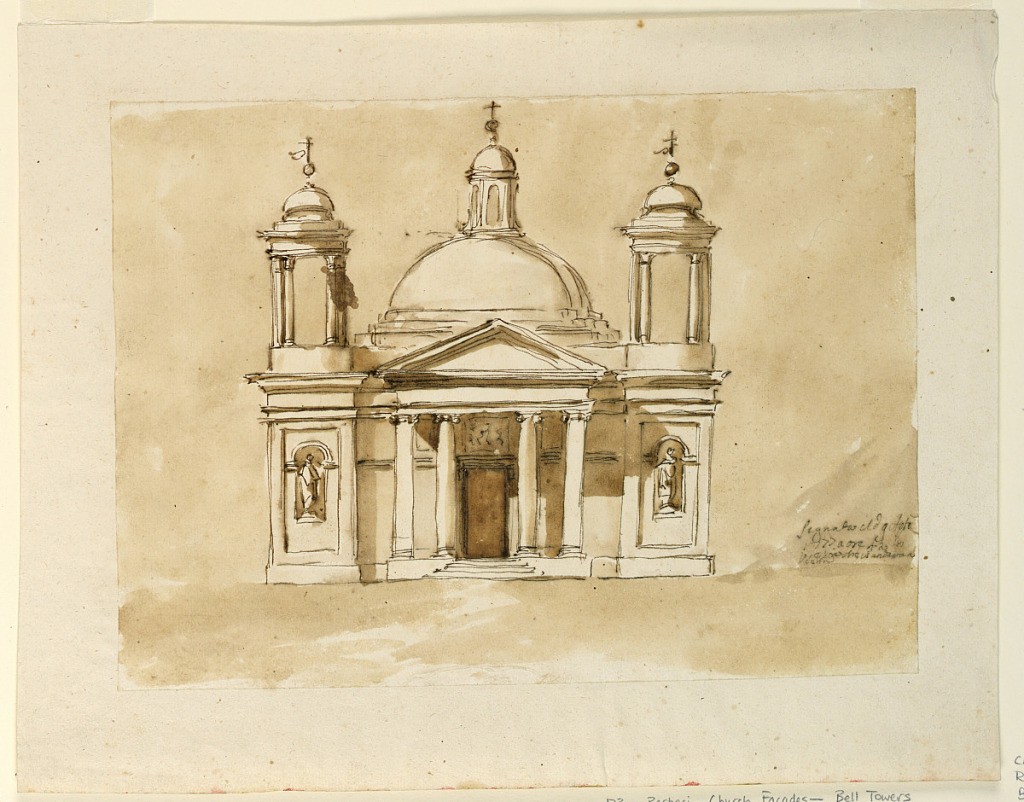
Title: Elevation of a church
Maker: Giuseppe Barberi, Italian, 1746–1809
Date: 1777
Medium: Pen and brown ink, brush and brown wash on lined off-white laid paper
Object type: Drawing
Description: The main part of the facade is the portico, consisting of two columns and two pillars, with a triangular pediment above the entablature. It is accessible by steps. In the center of the wall is the door case with an entablature supported by consoles. Cornices are in the same height in the lateral panels. Abobe the entablature is an oblong relief. The lateral parts are projecting. The panels and the entablature are framed by a band. Inside is a niche with a statue. Laterally, above the attic are two superstructures in the shape of belvederes with vanes on top. In the center is a dome with a lantern and a cross on top.